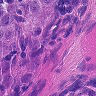
Metastatic tissue present: yes